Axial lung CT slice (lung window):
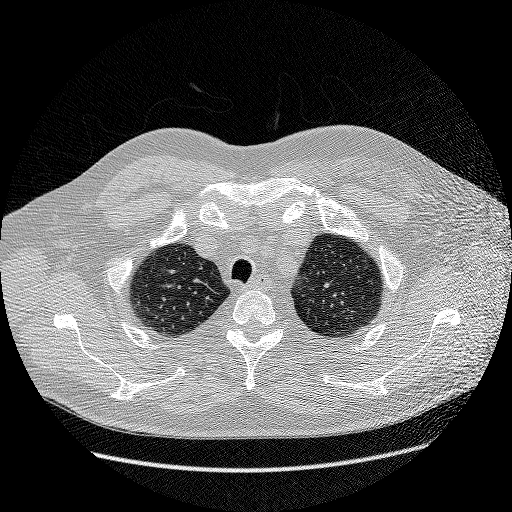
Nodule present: no